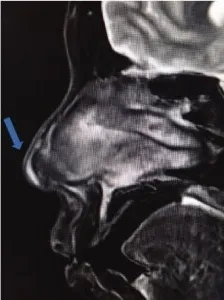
(f) 1 year after surgery: Postoperative reactions were noted in the region, indicated by the arrow.
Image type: radiology (mri)